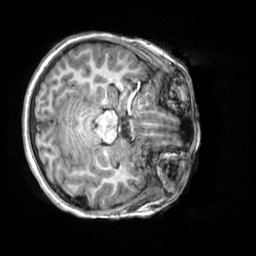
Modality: T1w
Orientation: axial